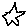
Label: star